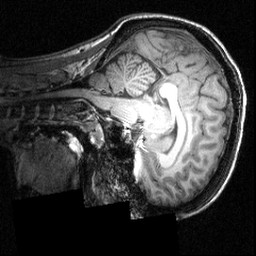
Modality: T1w
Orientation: sagittal
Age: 24
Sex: female
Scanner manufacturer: siemens
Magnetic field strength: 3.951 T
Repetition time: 1.5 s
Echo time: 0.00335 s